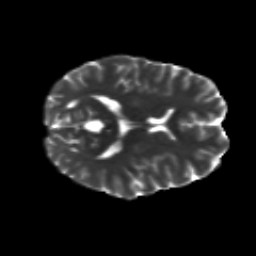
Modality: T2w
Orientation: axial
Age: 24
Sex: female
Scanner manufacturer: siemens
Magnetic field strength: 3 T
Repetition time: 8.8 s
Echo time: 0.085 s